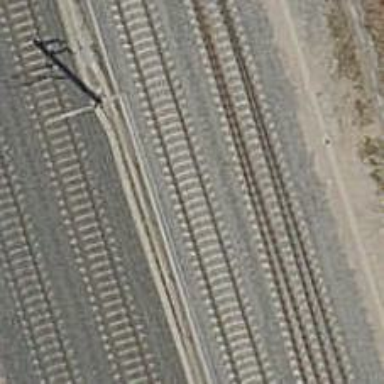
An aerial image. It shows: Railway with electrified contact lines.